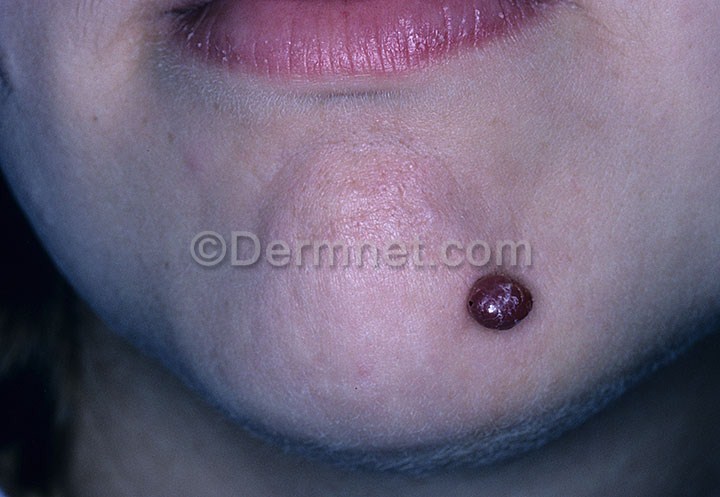
Disease: Vascular Tumors